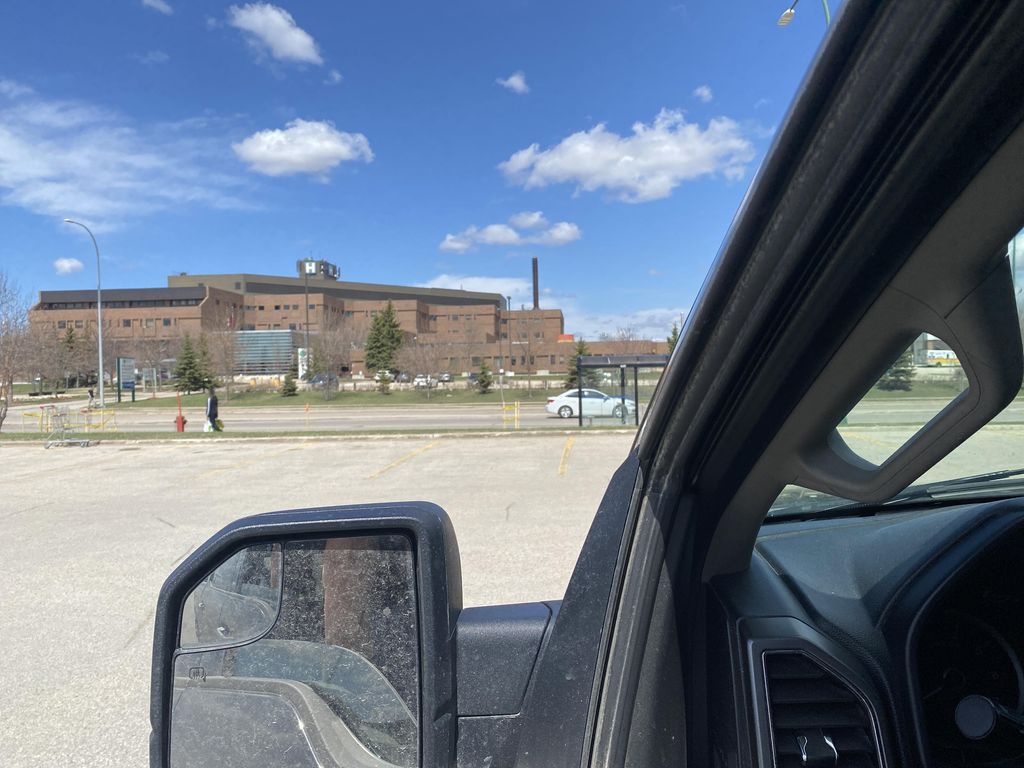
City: winnipeg